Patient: sex M, age 32
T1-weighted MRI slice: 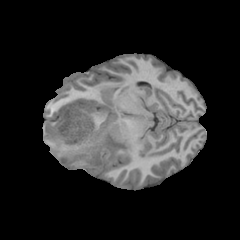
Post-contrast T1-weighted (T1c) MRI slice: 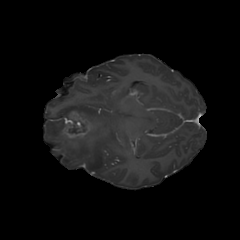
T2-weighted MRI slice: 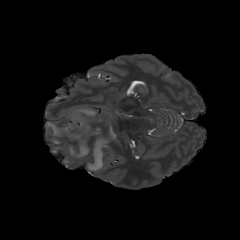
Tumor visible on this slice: yes
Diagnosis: Glioblastoma, IDH-wildtype
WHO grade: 4